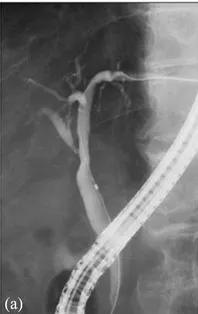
(a) Endoscopic retrograde cholangiopancreatography: stenosis of the right anterior segment bile duct and failure to visualize the posterior segment bile duct.
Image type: radiology (x_ray)